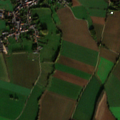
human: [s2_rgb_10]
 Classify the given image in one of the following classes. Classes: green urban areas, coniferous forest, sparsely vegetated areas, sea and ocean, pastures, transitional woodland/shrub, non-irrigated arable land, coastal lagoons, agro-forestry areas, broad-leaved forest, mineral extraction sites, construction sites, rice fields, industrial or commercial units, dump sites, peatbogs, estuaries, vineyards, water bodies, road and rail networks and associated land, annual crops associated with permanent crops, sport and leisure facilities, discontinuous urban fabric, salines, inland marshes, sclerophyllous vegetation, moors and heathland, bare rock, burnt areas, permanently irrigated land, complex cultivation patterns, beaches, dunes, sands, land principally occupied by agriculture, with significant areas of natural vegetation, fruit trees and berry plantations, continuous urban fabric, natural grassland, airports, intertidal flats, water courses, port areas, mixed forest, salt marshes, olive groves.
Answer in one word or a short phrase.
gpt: discontinuous urban fabric, non-irrigated arable land, pastures, complex cultivation patterns